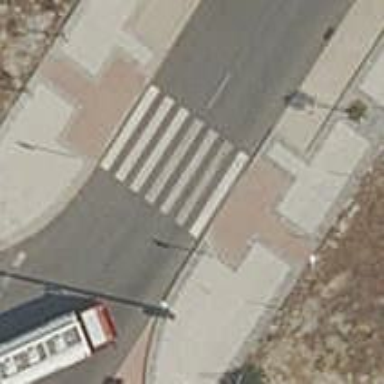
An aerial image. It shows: Uncontrolled zebra crossing on the road.